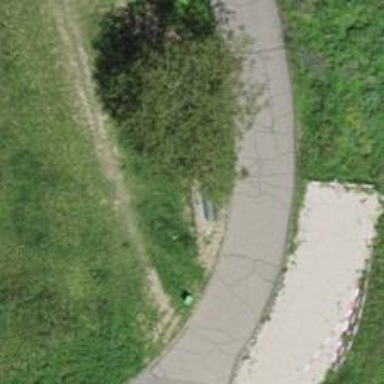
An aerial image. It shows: Bench.